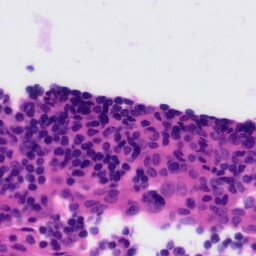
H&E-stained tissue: Tonsil